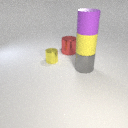
small yellow metal cylinder to the left of large gray metal cylinder